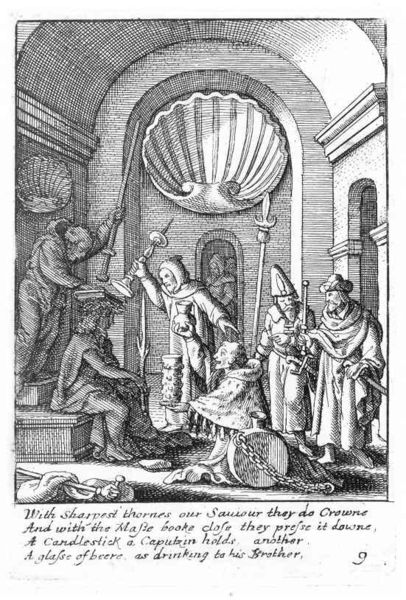
Titel: Verspottung Christi
Künstler: Wenzel Hollar
Standort: Karlsruhe
Institution: Staatliche Kunsthalle Karlsruhe
Schlagwörter: arch, bishop, cardinal, church, columns, court, crown, fight, fringe, hat, king, men, people, priest, robes, sword, swords, throne, white, black, dress, figures, gray, old, painting, robe, room, sitting, servant, vase, fighting, man, head, death, drawing, black and white, castle, hats, sketch, beard, glass, statue, ancient, cape, clothes, dome, jesus, walls, ceiling, statues, engraving, english, medieval, religion, lines, bottle, cloth, book, candle, christ, seashell, shell, shells, script, stick, page, jug, beer, poor, staff, violence, angry, drinking, royalty, black & white, text, turban, murder, candlestick, gift, spear, thorns, stage, kneel, prisoner, cross hatch, chain, lame, chains, lance, beating, royals, toast, case, sabre, candlesticks, glasse, brother, font, clam, six, poem, captain, medival, hatch, this sucks, saviour, scallop, shellfish, joker, shaped, crown of thornes, with, balck and white, thatch, tortue, sward, advisors, seashells, prist, savious, ermellin, cain, ancient soldier, sucks, thornes, candlesticj, sharpest, crowne, of beere, clotjes, blasphemy, white#, septor, swarts